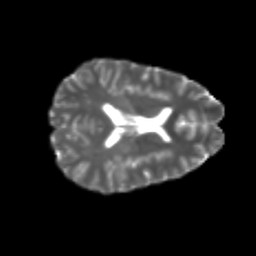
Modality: T2w
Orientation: axial
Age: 22
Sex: female
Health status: healthy
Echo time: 0.074 s